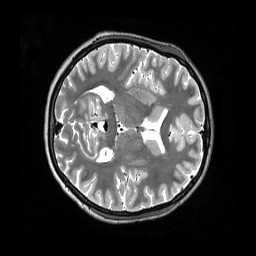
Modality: T2w
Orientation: axial
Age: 19
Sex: female
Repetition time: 3.2 s
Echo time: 0.563 s